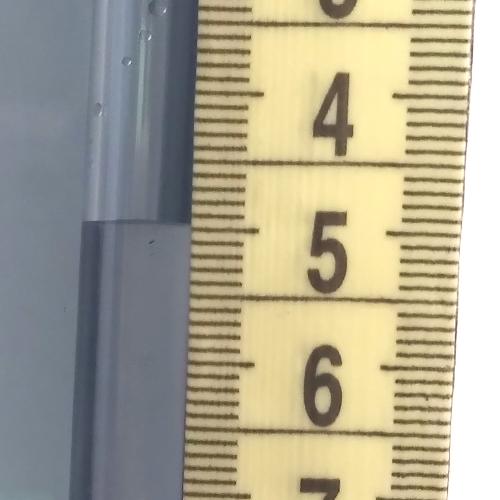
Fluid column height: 5.0 cm